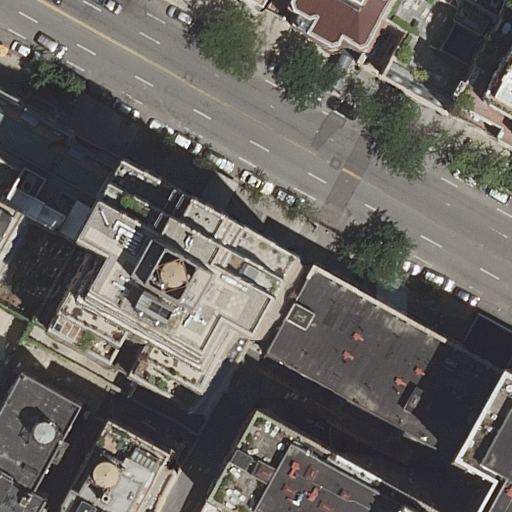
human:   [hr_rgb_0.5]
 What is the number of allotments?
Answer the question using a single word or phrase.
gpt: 0

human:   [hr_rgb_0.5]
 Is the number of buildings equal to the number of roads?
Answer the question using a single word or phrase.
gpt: no

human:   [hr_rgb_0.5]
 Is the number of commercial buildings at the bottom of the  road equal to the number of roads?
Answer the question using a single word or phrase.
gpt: no

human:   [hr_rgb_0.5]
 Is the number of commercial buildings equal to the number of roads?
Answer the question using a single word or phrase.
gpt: no

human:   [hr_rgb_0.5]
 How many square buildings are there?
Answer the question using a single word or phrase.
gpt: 0

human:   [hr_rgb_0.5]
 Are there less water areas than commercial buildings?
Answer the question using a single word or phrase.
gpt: no

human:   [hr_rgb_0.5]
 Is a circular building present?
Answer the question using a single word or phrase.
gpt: no

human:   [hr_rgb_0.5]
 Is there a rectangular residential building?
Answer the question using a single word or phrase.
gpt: yes

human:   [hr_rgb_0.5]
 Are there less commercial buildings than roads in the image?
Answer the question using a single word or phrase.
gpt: yes

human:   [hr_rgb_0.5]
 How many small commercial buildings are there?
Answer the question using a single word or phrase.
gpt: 0

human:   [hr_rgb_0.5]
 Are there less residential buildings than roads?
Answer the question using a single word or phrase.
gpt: no

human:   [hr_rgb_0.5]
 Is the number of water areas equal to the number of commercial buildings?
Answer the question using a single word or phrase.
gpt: yes

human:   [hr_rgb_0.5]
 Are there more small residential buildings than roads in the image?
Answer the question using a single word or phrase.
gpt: no

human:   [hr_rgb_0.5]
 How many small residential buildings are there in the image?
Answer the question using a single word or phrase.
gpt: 1

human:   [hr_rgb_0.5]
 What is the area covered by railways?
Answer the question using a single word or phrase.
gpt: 0m2

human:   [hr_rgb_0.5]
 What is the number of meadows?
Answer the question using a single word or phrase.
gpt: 0

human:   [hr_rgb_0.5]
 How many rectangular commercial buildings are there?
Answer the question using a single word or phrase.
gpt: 0

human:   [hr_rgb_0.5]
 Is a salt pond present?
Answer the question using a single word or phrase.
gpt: no

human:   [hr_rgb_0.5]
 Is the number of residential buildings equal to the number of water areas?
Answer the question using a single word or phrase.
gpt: no

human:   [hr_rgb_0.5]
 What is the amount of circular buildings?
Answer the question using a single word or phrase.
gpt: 0

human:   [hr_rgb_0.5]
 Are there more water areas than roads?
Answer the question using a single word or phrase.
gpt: no

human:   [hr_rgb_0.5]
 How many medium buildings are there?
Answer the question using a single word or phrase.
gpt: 5

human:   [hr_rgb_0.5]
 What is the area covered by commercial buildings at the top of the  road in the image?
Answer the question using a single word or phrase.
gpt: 0m2

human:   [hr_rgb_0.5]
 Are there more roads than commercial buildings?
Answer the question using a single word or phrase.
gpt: yes

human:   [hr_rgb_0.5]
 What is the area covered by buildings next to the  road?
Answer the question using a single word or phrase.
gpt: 6053m2

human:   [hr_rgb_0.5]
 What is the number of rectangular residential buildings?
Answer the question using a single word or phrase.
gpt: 5

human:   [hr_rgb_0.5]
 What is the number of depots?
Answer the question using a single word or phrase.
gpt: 0

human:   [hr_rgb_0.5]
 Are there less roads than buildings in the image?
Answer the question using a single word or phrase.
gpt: yes

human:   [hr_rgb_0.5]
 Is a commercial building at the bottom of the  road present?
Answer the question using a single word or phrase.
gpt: no

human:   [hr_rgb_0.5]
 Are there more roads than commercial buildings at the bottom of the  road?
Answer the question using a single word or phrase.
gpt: yes

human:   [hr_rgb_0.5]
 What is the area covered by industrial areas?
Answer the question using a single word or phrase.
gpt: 0m2

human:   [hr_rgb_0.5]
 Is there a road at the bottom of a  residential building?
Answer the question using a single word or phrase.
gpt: yes

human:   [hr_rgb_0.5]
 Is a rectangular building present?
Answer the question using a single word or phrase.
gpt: yes

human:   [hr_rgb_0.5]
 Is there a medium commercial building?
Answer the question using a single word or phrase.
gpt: no

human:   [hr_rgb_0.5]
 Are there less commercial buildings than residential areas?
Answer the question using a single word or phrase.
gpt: no

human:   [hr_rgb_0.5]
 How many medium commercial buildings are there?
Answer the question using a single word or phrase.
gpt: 0